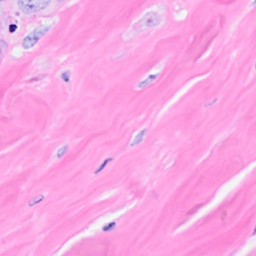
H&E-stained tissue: Breast